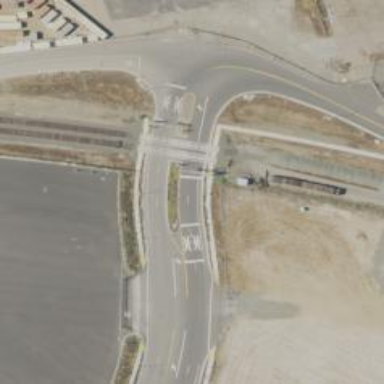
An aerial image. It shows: Railway crossing.